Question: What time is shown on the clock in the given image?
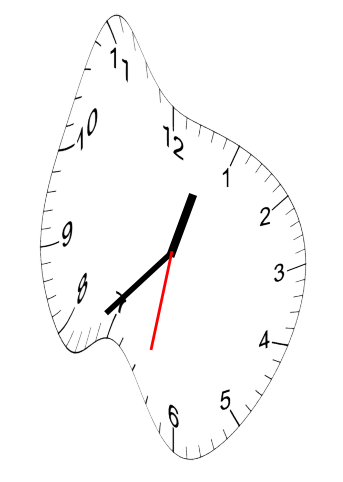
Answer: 12:37:32